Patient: sex F, age 61
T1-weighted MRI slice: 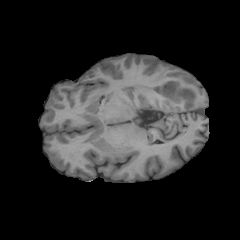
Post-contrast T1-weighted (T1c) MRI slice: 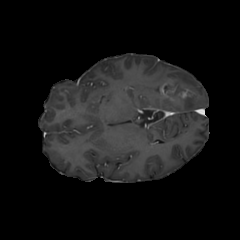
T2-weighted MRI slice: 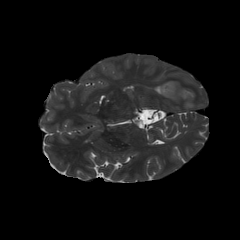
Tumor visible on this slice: yes
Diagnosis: Glioblastoma, IDH-wildtype
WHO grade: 4